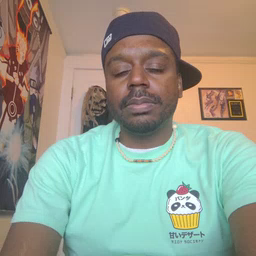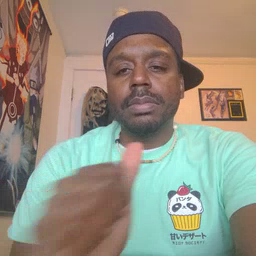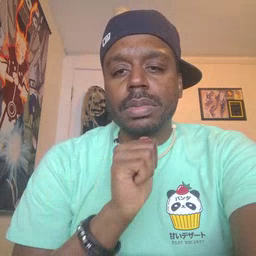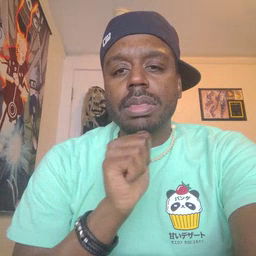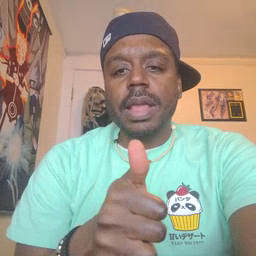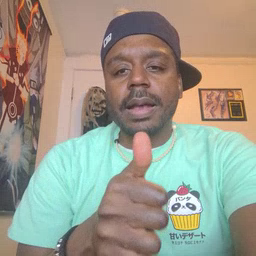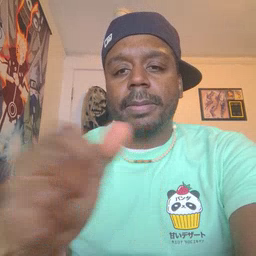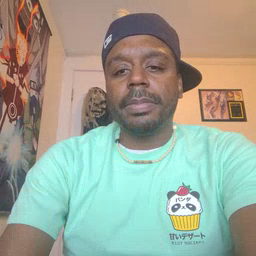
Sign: not